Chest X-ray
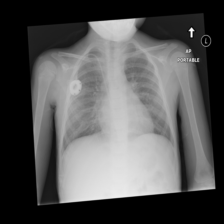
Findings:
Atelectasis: negative
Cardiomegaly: negative
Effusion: negative
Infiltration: negative
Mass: negative
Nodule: negative
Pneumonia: negative
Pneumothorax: negative
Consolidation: negative
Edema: negative
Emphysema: negative
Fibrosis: negative
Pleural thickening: negative
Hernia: negative